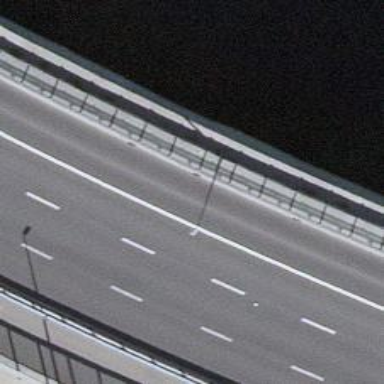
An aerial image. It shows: Primary highway on bridge with separate sidewalk and cycleway. The bridge has suspension structure and the surface is asphalt.